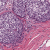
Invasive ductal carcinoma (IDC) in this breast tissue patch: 1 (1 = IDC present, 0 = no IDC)